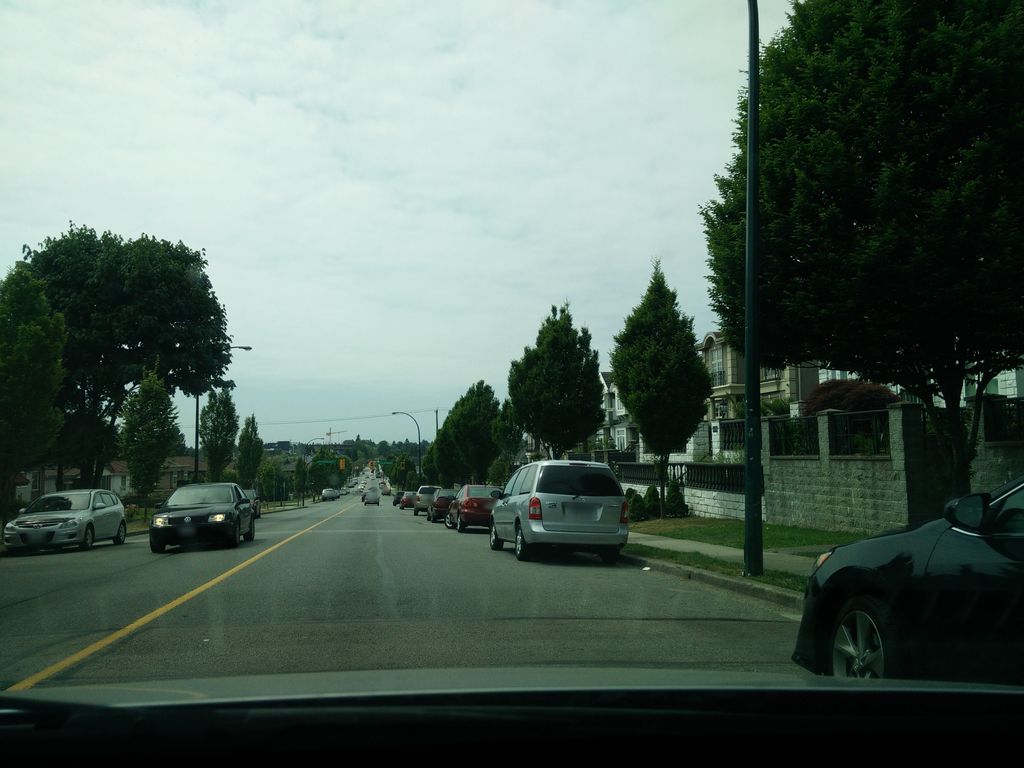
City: vancouver